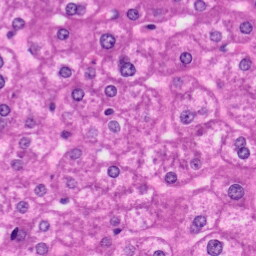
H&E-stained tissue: Liver